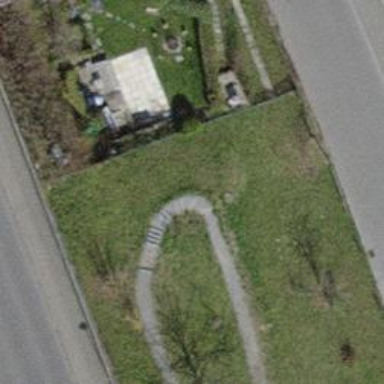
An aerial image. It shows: Footway with fine gravel surface.